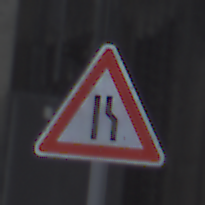
Verkehrszeichen: EinseitigVerengteFahrbahnRechts
Umgebung: Outdoor, Suburban
Tageszeit: MorningAfternoon
Wetter: Overcast
Licht: Natural
Jahreszeit: NotSpecified
Kontrast: LowContrast